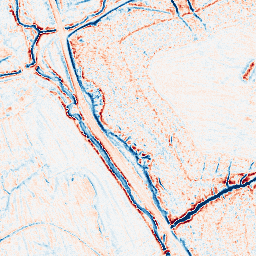
Category: edge_preserving
Decomposition family: anisotropic_diffusion
Decomposition parameters: iterations: 10
kappa: 30
gamma: 0.15
Upsampling method: sinc_hamming
Upsampling parameters: scale: 2
kernel_size: 16
Upsampling scale: 2